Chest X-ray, PA view. Patient: 47 years old, sex F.
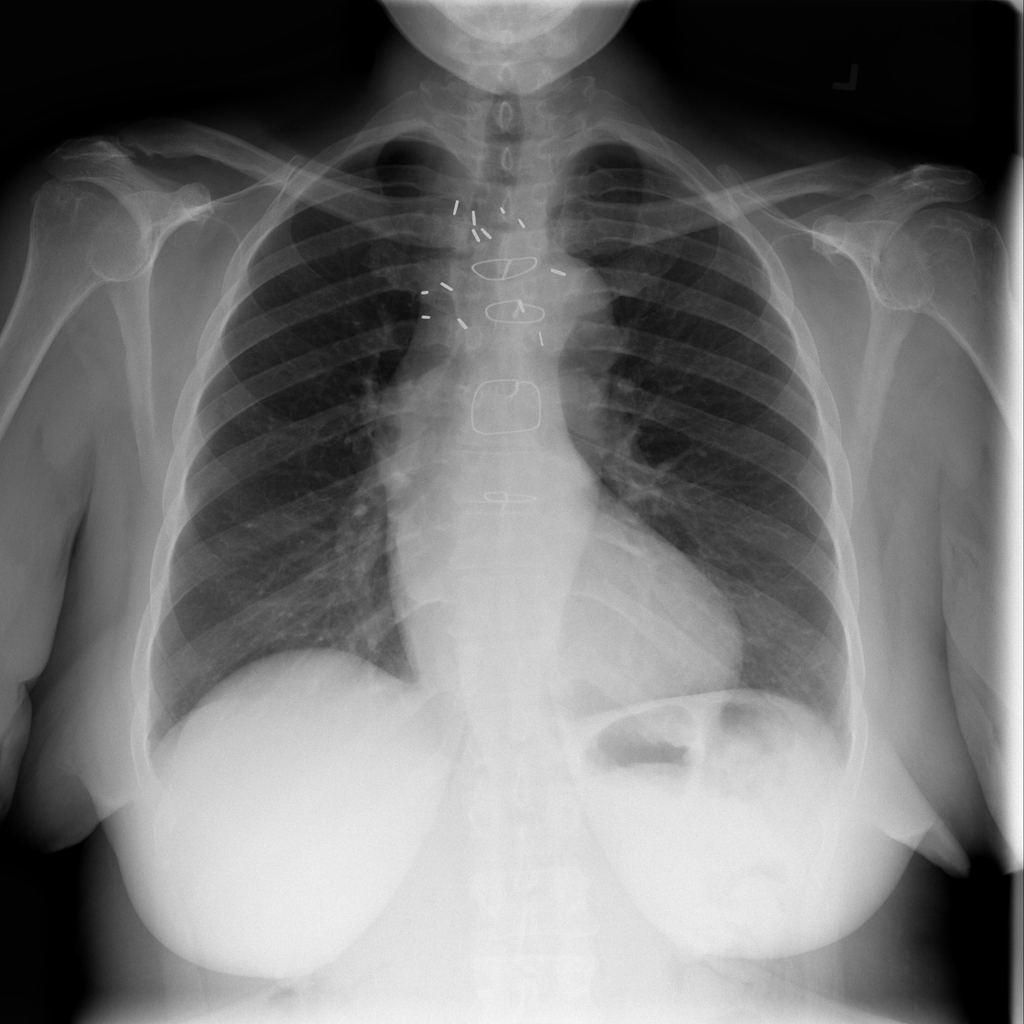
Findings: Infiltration